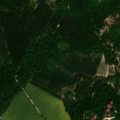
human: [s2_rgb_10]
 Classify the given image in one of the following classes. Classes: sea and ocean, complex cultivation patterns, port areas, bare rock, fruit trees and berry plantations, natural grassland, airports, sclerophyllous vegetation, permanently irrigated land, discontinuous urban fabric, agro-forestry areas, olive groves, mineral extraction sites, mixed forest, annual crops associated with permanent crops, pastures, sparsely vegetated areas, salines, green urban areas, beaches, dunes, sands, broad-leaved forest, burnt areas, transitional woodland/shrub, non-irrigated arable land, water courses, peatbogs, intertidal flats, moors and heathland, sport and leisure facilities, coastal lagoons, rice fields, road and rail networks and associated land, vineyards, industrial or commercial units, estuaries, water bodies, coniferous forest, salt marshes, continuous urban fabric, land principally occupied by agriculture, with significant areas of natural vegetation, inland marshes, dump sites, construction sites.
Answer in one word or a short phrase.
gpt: discontinuous urban fabric, non-irrigated arable land, broad-leaved forest